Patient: sex F, age 73
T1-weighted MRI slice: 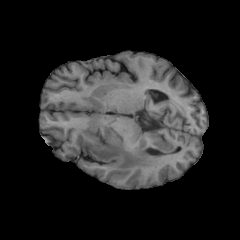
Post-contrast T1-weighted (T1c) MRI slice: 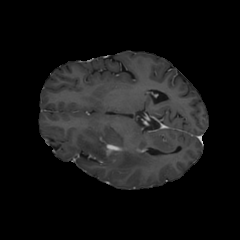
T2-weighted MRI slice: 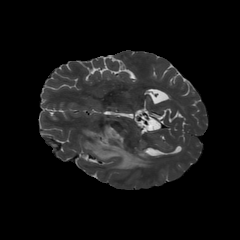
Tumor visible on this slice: yes
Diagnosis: Glioblastoma, IDH-wildtype
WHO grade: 4